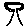
Label: tree